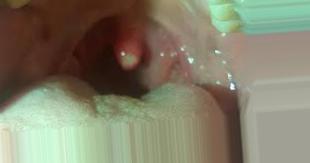
Condition: Mouth Ulcer